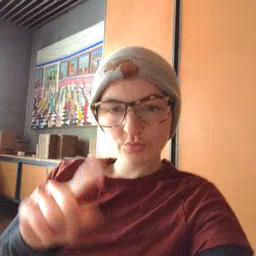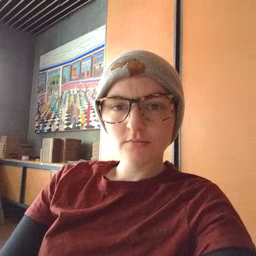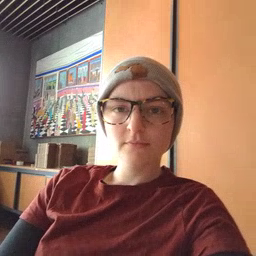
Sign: for